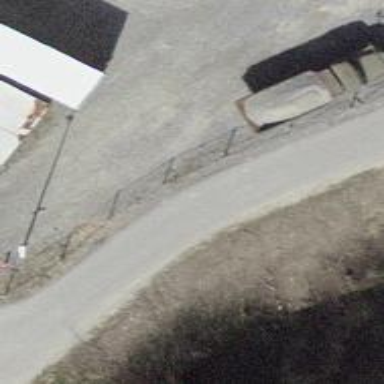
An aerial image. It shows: Asphalt track with grade1 tracktype suitable for agricultural vehicles.